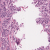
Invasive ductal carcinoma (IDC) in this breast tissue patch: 1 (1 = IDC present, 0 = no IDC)